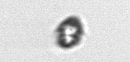
Label: Heterocapsa_rotundata